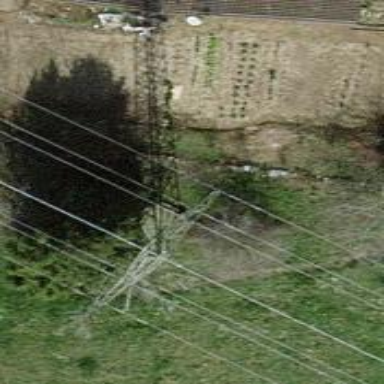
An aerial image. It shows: Lattice structure tower.